Question: I have to write destinations and values of registers after operations.
Fields written in italics are written by me. Fields written in bold (like the instructions) were written by my professor.
I had tried to fill all fields but not really sure about answer.
I would be glad if you would tell me what is wrong, thanks! :)

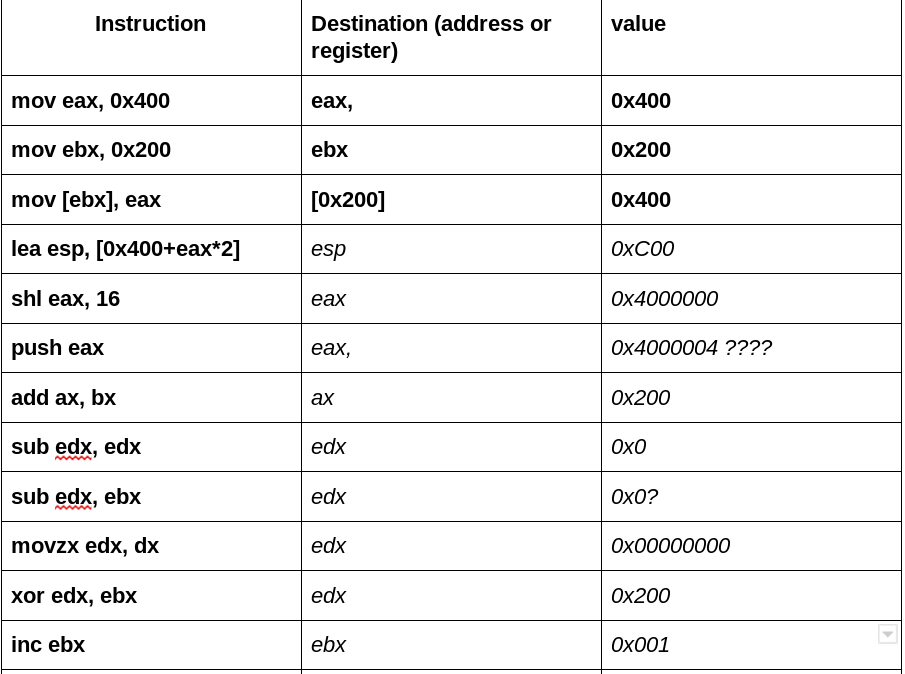
Answer: <URL>. I guess you can fit both outputs into one row in your table.
That's why the sequence included an LEA to set ESP earlier: normal code wouldn't do that, but this assignment needs the numeric value of ESP to be known.
---
Your 2nd mistake is in 'sub edx,ebx'. EDX was zeroed by the previous instruction, but EBX is still 0x200. 'sub' does unsigned / 2's complement binary subtraction which wraps around, not saturating to zero. Try it in a debugger, or in C with 'uint32_t'.